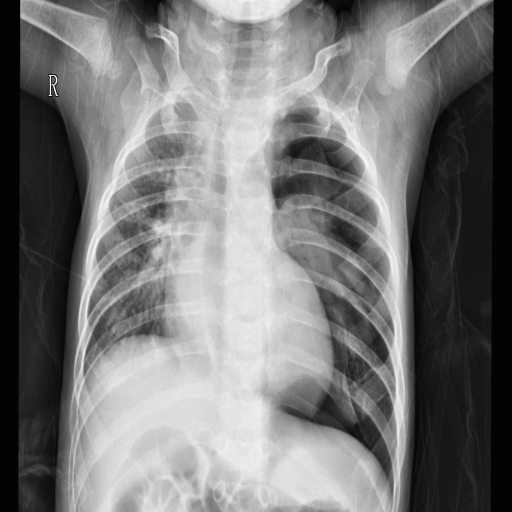
Finding: PNEUMONIA